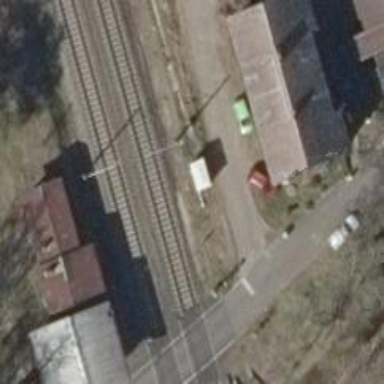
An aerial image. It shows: Railway signal.